Field crop: maize
Growth stage: 2
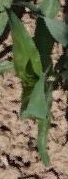
Species: maize